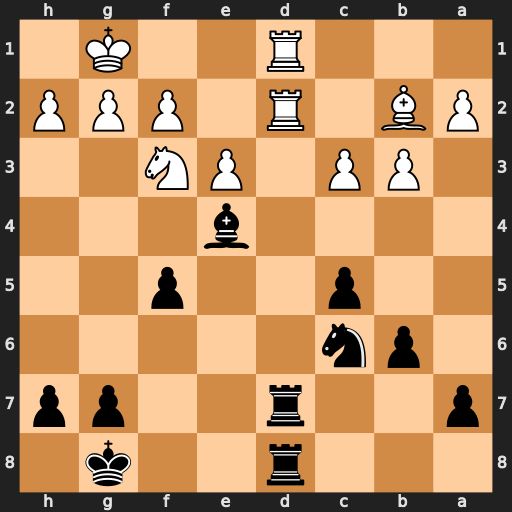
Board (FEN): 3r2k1/p2r2pp/1pn5/2p2p2/4b3/1PP1PN2/PB1R1PPP/3R2K1
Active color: b
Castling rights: -
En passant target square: -
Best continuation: Bxf3 Rxd7 Bxd1 Rxd8+ Nxd8